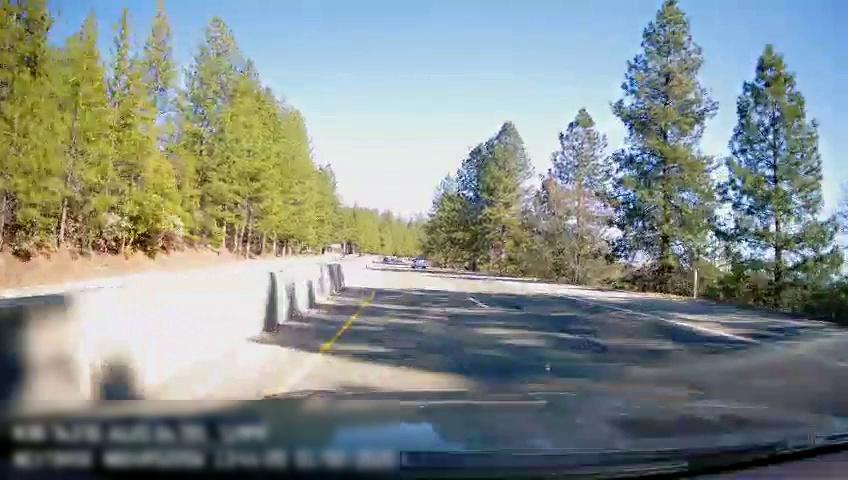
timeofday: Day
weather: Sunny
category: Drivable Space
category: Drivable Space
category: Vehicles | Car
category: Lanes | Alternate Lane
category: Lanes | Current Lane
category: Lanes | Alternate Lane